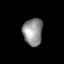
Tissue: lung
Cell type: Others
Senescence score: 0.1368
Nuclear area (px): 528
Mean DAPI intensity: 143.659